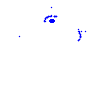
Particle: pion